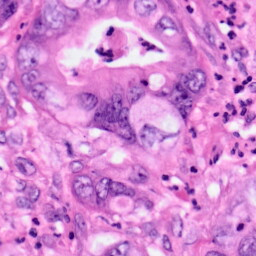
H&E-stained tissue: Pancreatic